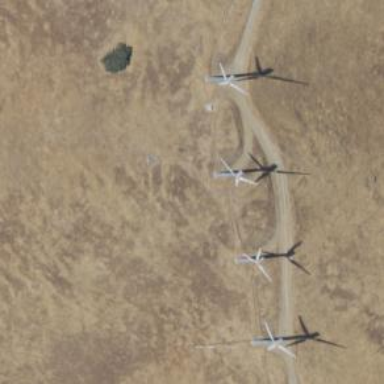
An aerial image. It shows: Wind generator with wind turbine manufactured by Vestas.